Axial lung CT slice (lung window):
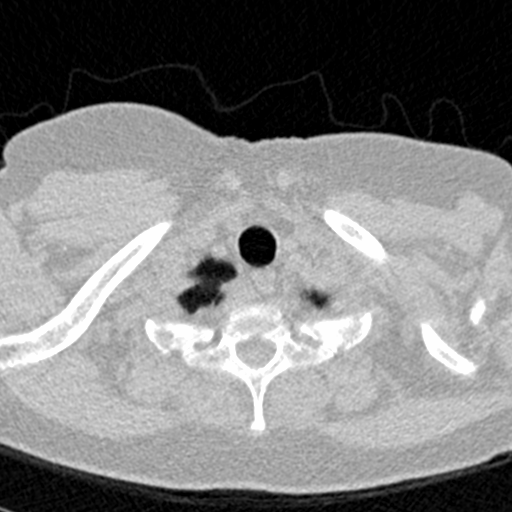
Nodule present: no